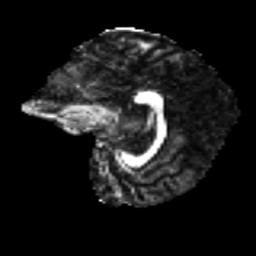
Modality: FA
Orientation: sagittal
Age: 34
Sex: female
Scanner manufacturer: ge
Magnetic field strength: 3 T
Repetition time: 7.8 s
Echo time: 0.0606 s